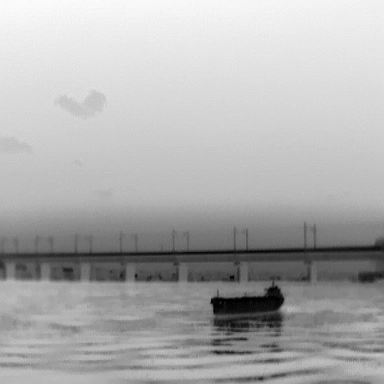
There is a liner in the infrared image.